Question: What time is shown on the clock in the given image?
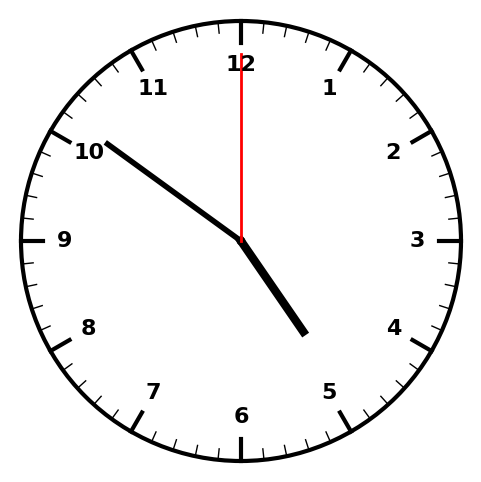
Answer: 04:51:00